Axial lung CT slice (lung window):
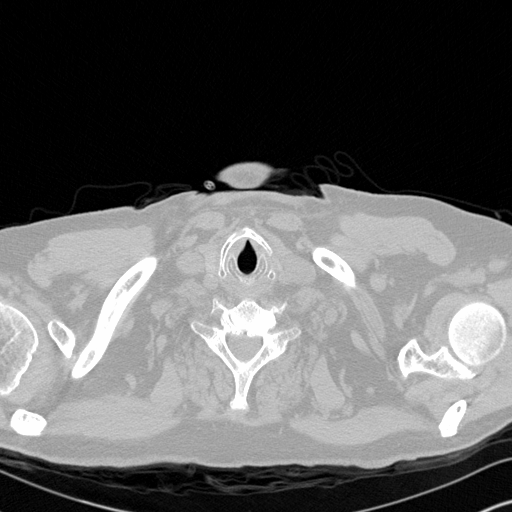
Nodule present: no